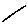
Label: line